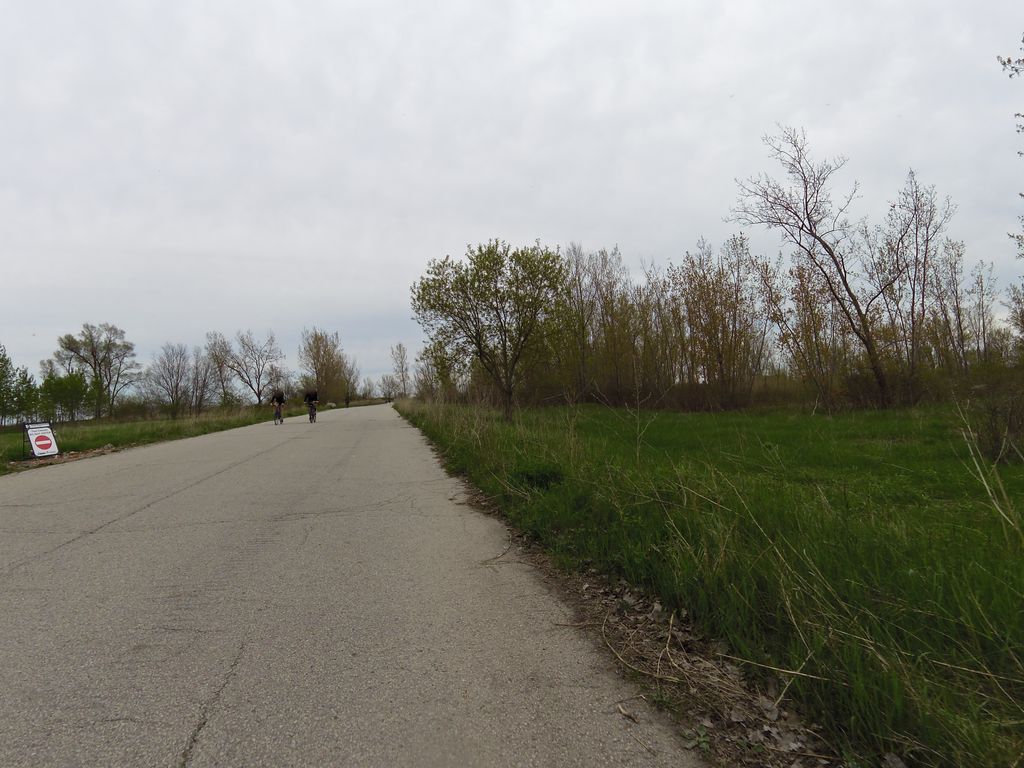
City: toronto